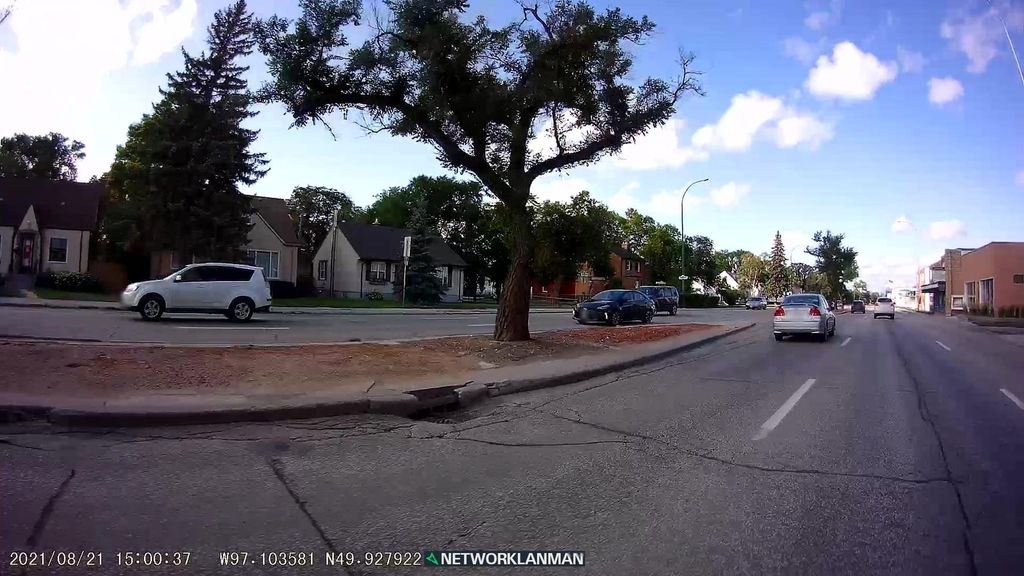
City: winnipeg